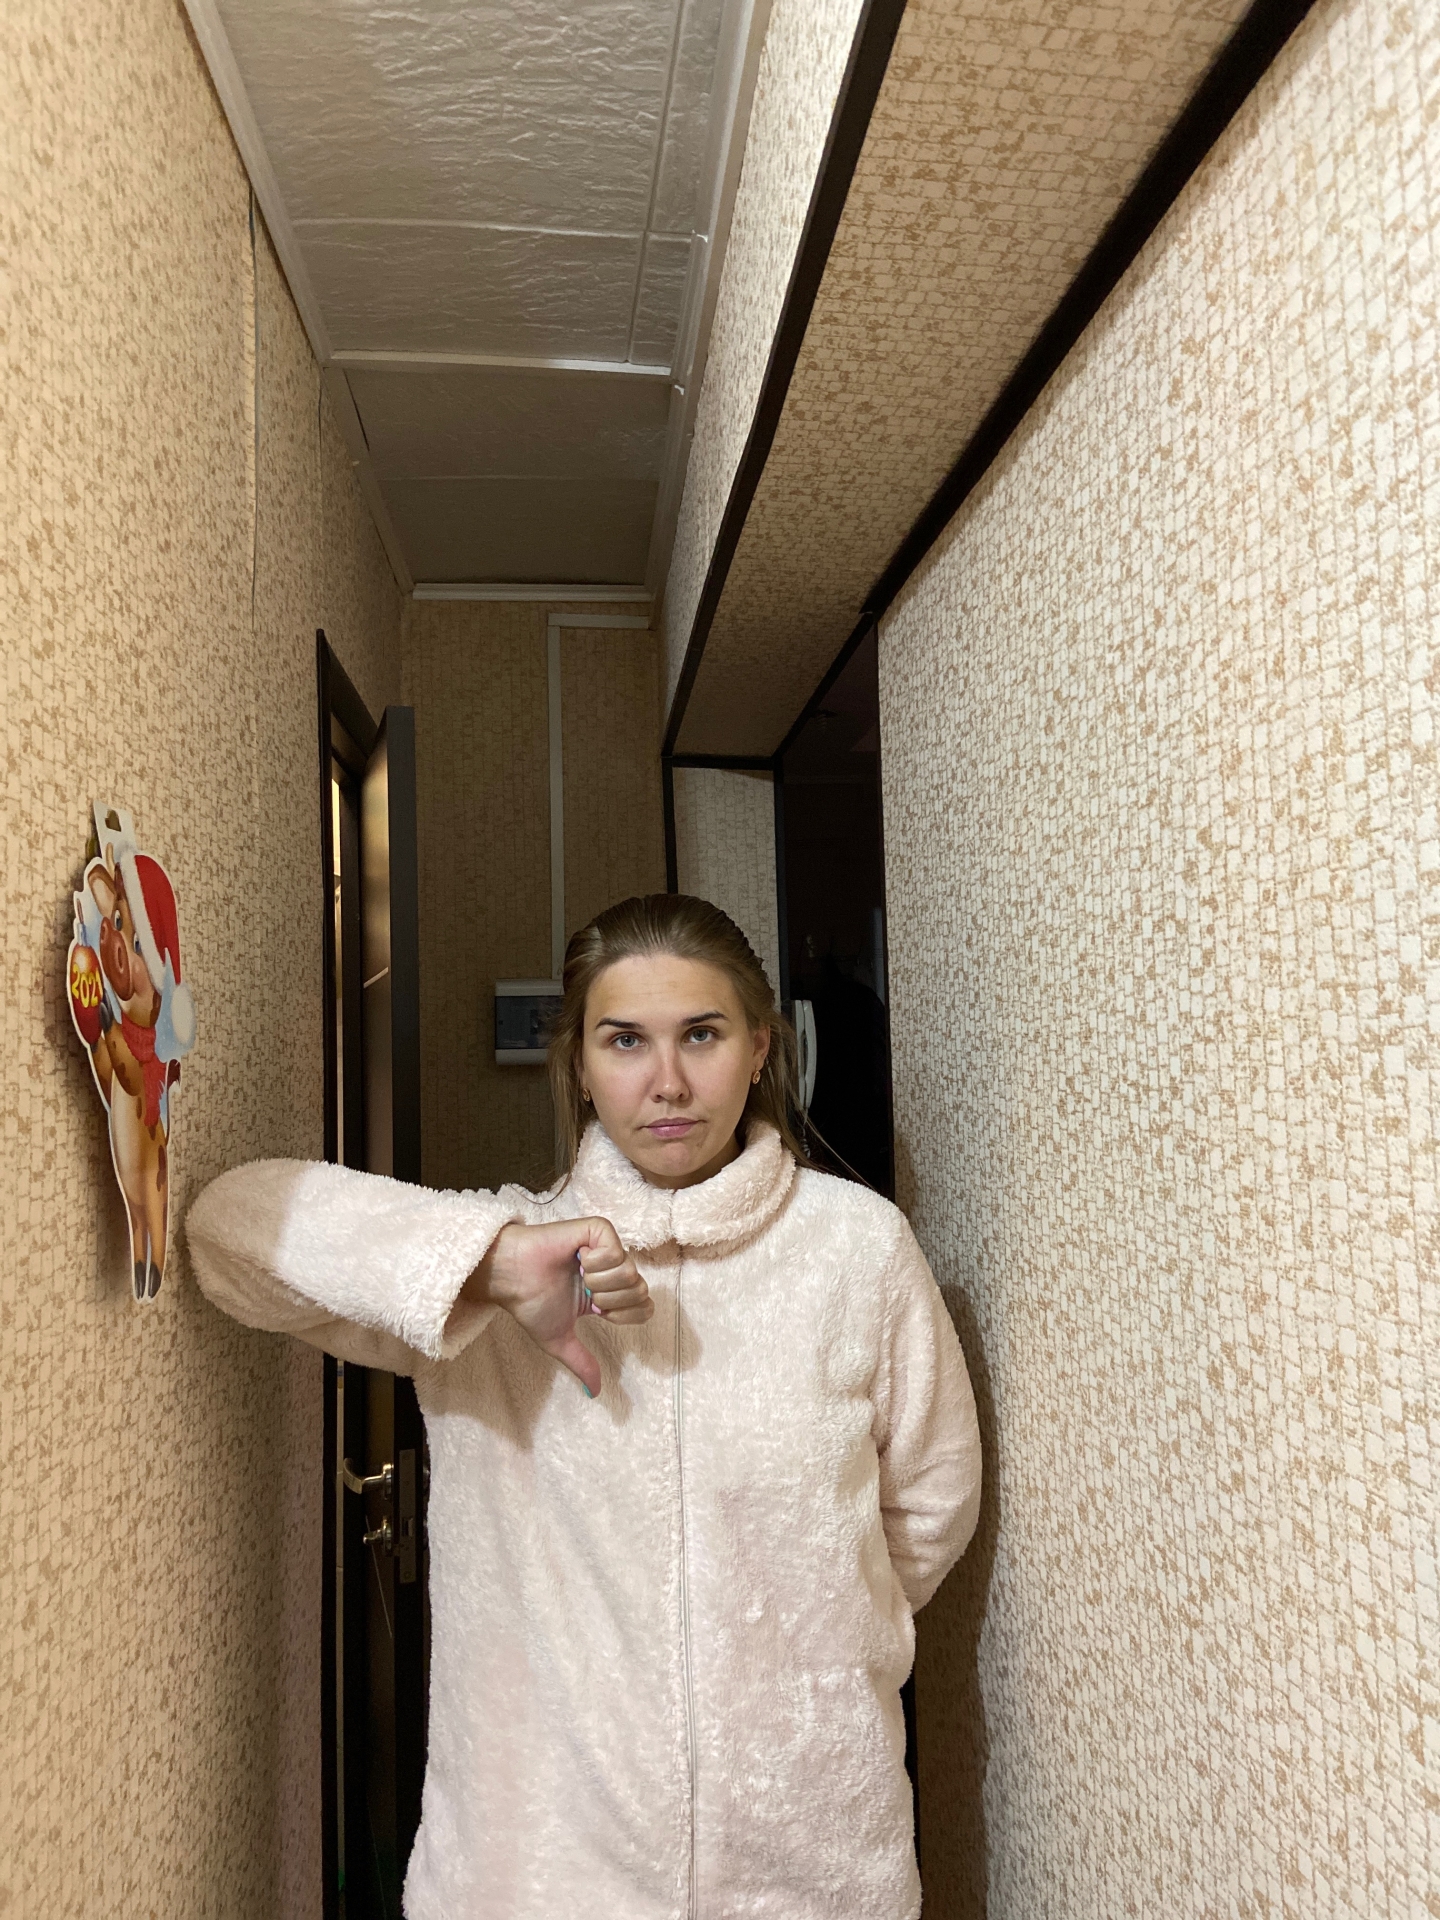
Label: clear